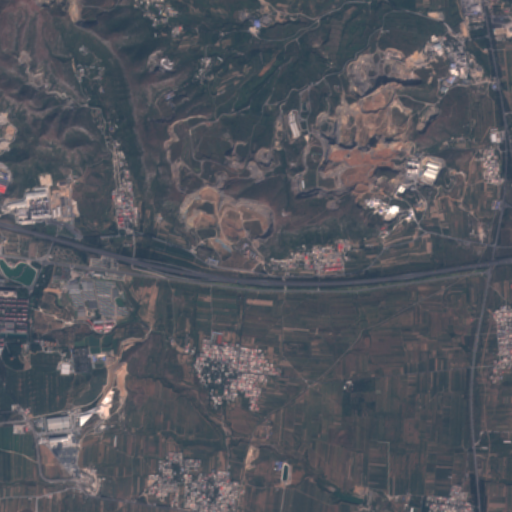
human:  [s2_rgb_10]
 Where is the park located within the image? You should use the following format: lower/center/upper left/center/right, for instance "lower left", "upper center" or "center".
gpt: The park is located in the lower left of the image.
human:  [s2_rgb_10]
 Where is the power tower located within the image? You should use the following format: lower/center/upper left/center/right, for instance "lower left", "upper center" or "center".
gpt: There is no power tower in the image.